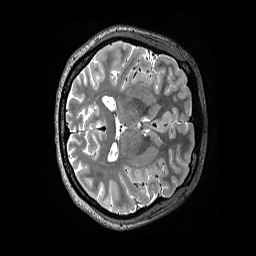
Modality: T2w
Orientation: axial
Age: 29
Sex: female
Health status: ill
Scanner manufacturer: siemens
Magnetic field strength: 3 T
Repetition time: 3.2 s
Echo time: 0.564 s